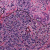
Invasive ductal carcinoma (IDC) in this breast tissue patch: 1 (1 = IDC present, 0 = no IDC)